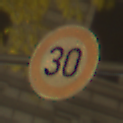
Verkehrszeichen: Geschwindigkeit30
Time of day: Night
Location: Outdoor (Urban)
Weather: Clear
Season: NotSpecified
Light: Artificial